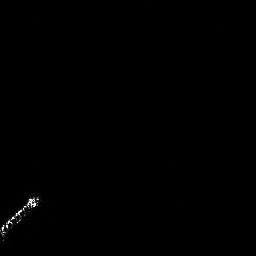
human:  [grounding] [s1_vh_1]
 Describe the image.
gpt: In the satellite image, there is  <ref>1 large ship </ref> <box>[[0, 75, 15, 94, 0]]</box> located at bottom left.